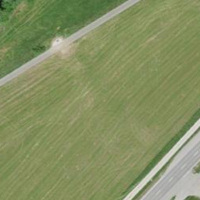
EUNIS habitat code: 25
Species observed at this site:
Lasiommata megera